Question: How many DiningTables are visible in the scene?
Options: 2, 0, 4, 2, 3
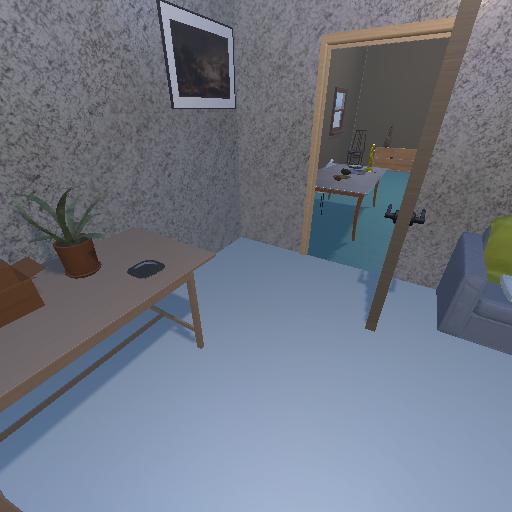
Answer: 2